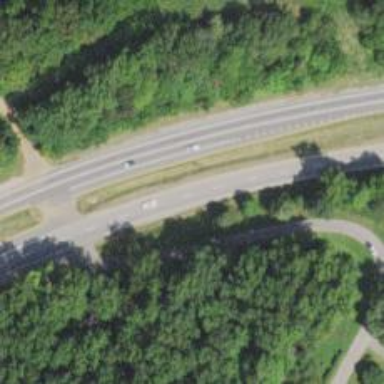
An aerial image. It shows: This image shows trunk highway that functions as expressway.